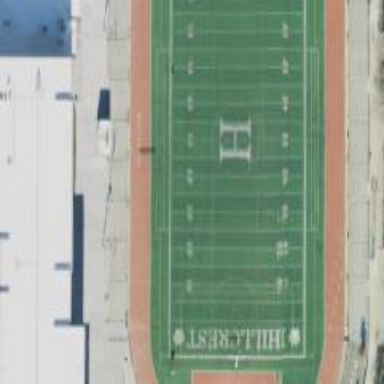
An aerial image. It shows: Pitch for American football with artificial turf surface.